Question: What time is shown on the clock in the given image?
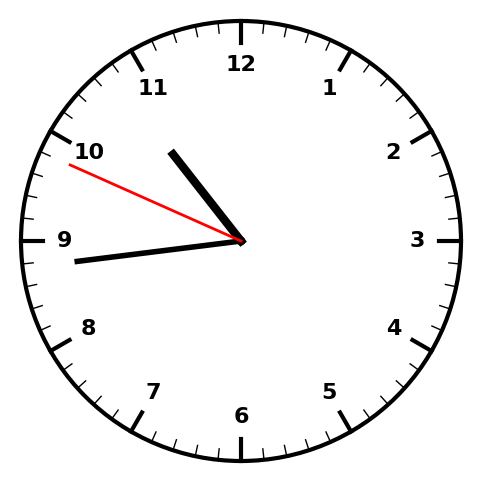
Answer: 10:43:49